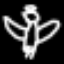
Label: angel